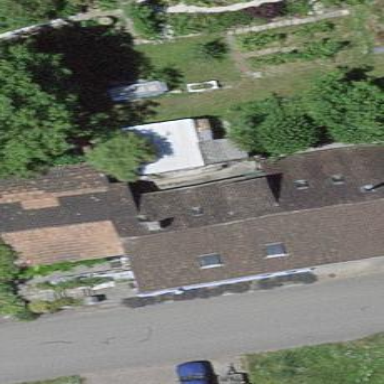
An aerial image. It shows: Building with tile roof.